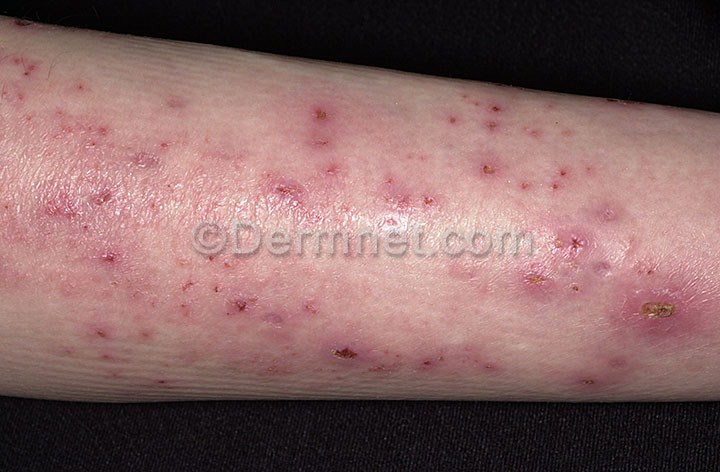
Disease: Eczema Photos